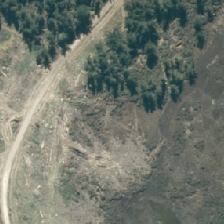
Land cover: herbaceous_freshwater_vege